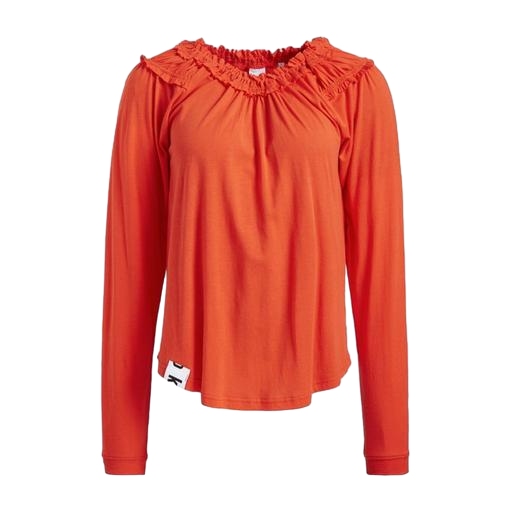
orange fwrd exclusive top, long-sleeve top, bright orange and long sleeves, white background